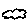
Label: cloud